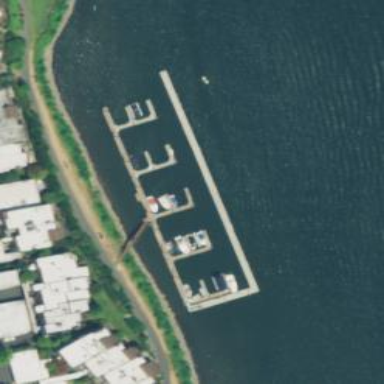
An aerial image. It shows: Marina area for leisure land.